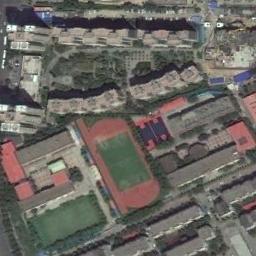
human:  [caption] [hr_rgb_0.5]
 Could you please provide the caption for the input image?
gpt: There are many buildings next to the ground track field .

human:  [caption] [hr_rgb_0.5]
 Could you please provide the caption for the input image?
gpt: The ground track field is surrounded by some buildings and some other sports areas are next to the ground track field .

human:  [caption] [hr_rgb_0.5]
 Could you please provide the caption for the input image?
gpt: There is a semicircle in the track and field .

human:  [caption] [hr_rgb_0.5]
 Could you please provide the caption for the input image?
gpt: A track and field is built in the middle of a residential area, Surrounded by a lot of vegetation .

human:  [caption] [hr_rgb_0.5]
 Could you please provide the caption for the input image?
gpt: There are many buildings around the ground track field with a red track .